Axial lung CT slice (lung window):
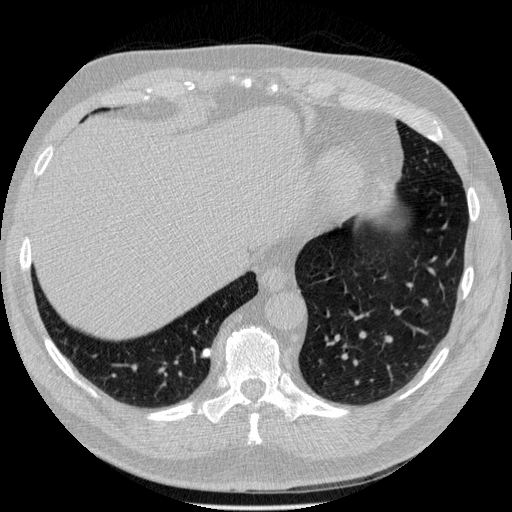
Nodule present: yes
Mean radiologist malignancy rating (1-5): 1.75